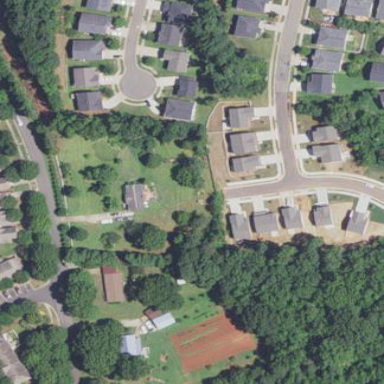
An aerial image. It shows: Residential area consisting of single-family homes.